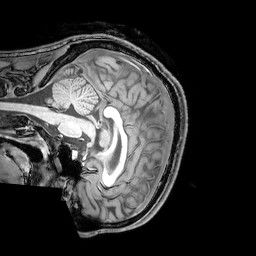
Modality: T1w
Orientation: sagittal
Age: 23
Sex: male
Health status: healthy
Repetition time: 0.081 s
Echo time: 0.037 s